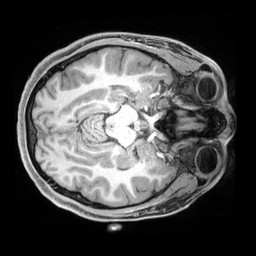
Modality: T1w
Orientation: axial
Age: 21
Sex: male
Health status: healthy
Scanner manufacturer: siemens
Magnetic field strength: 3 T
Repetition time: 2.4 s
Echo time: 0.00194 s